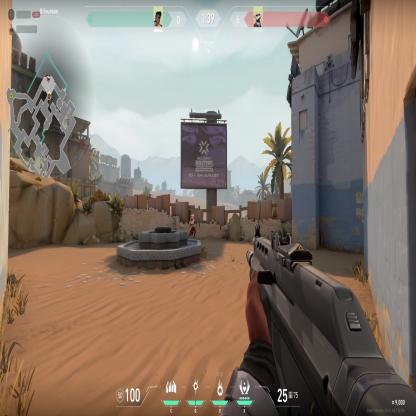
Label: enemy